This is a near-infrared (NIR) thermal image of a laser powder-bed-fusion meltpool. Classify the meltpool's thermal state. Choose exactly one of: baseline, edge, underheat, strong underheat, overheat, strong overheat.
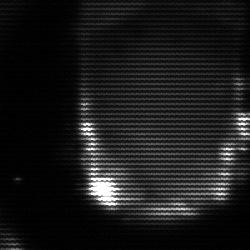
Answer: baseline